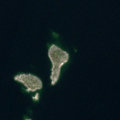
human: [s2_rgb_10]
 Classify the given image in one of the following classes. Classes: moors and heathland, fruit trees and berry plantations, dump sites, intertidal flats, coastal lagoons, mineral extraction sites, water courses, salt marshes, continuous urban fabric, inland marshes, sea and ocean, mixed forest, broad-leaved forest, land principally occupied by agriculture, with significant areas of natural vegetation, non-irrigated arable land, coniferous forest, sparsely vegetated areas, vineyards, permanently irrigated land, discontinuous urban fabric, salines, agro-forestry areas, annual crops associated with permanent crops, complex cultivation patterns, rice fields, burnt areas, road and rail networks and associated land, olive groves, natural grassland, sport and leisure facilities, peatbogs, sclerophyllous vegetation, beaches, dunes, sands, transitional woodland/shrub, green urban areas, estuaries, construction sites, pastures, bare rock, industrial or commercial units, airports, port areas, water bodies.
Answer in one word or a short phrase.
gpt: sea and ocean